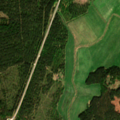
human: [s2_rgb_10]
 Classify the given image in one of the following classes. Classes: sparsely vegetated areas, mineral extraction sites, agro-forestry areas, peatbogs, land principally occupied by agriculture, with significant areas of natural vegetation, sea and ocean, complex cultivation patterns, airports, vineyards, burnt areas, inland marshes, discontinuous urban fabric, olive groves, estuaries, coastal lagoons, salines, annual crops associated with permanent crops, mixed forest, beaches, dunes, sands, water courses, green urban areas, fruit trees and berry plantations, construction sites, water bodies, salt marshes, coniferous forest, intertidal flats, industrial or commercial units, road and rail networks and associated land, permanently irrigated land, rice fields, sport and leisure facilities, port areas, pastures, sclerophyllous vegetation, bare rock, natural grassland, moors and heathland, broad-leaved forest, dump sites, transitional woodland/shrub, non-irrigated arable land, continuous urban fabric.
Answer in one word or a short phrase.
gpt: pastures, coniferous forest